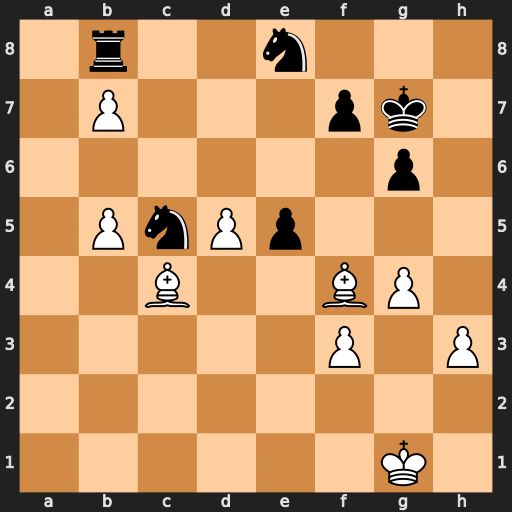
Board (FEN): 1r2n3/1P3pk1/6p1/1PnPp3/2B2BP1/5P1P/8/6K1
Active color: w
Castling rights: -
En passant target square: -
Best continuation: Bxe5+ Kf8 Bxb8